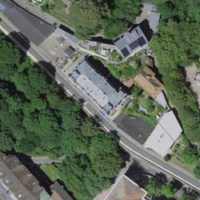
EUNIS habitat code: 55
Species observed at this site:
Fagus sylvatica
Cymbalaria muralis